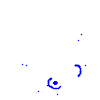
Particle: kaon